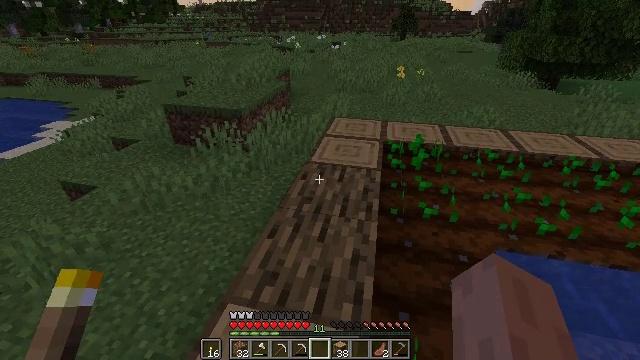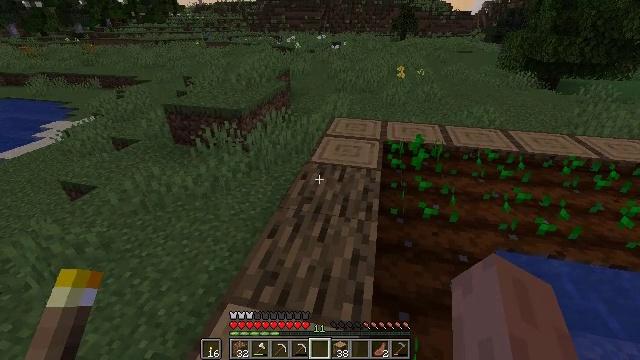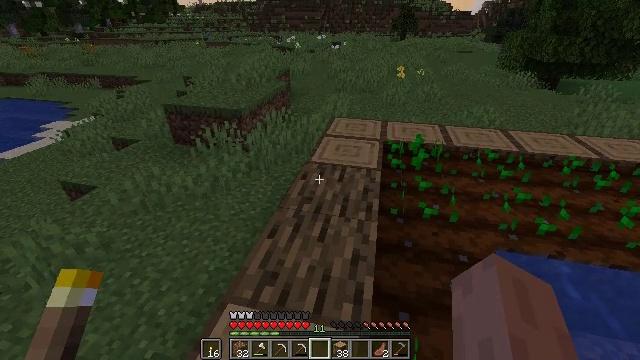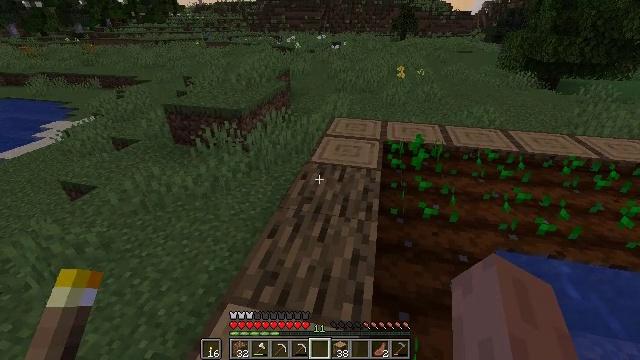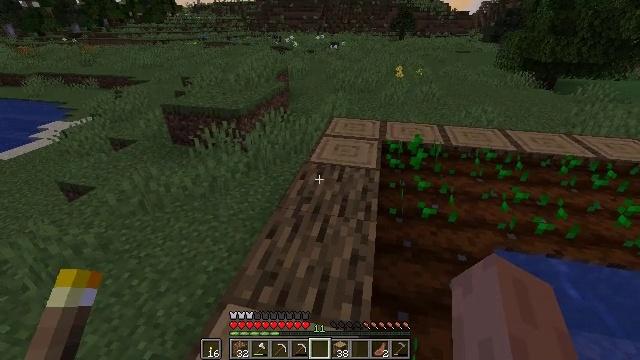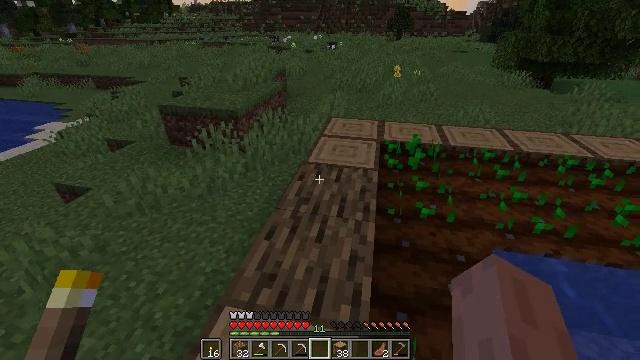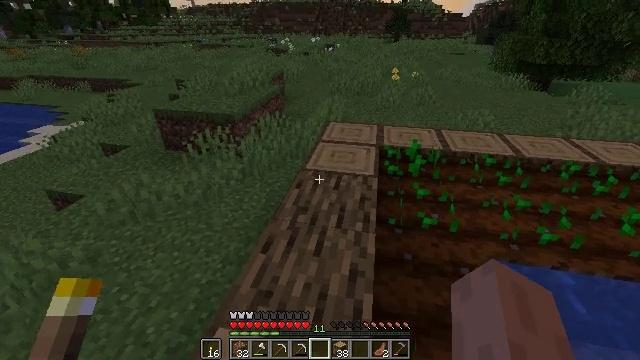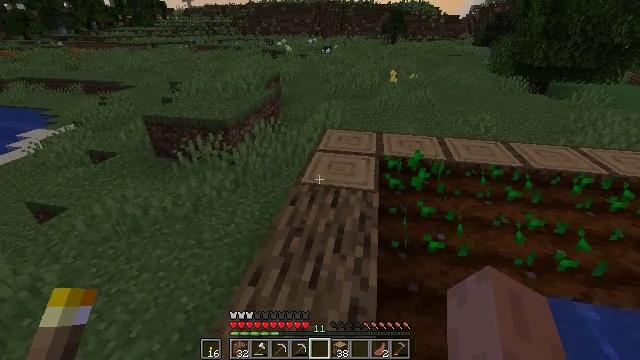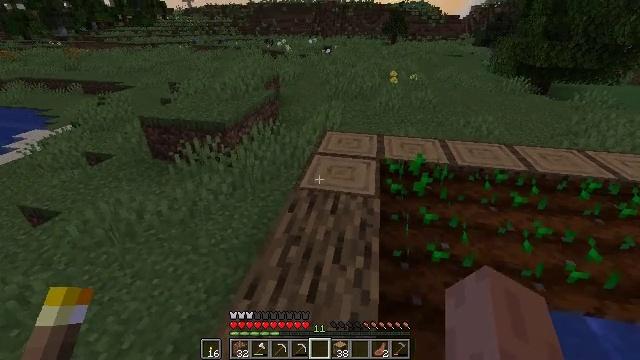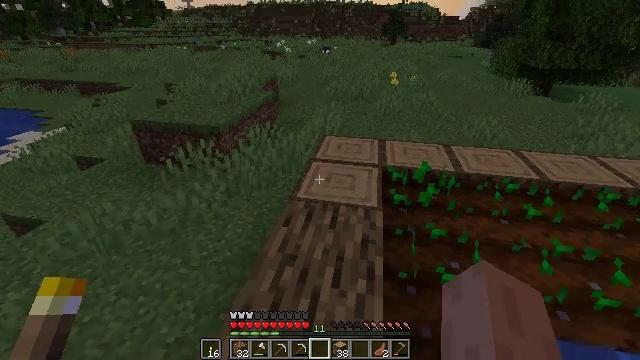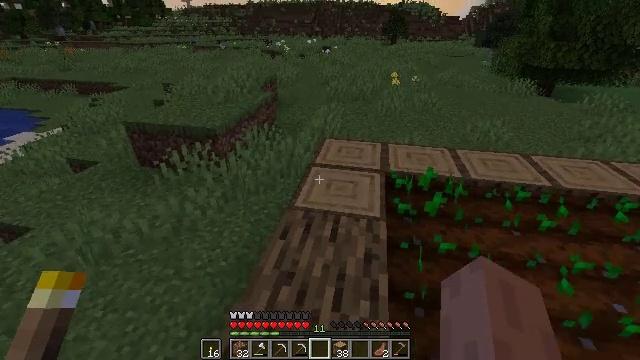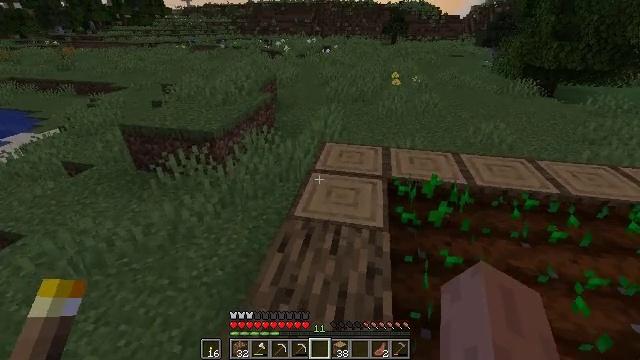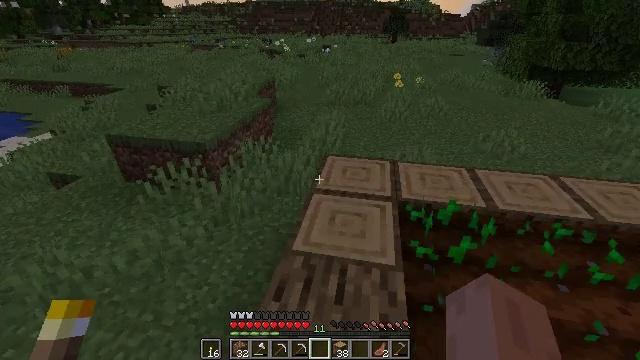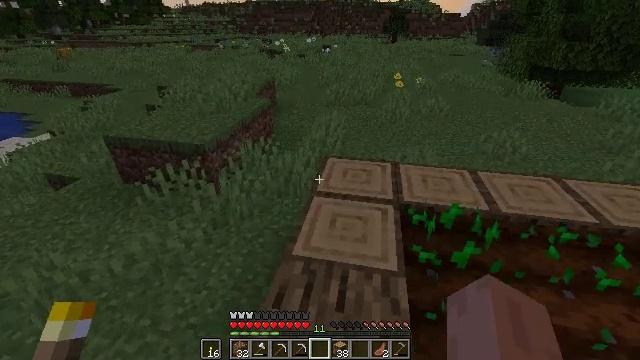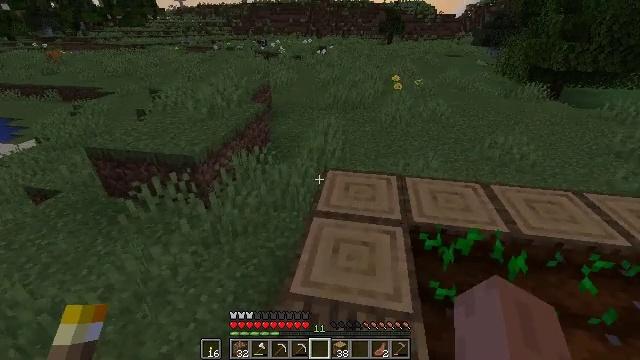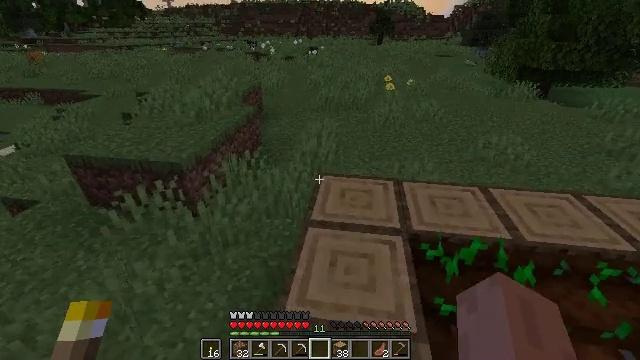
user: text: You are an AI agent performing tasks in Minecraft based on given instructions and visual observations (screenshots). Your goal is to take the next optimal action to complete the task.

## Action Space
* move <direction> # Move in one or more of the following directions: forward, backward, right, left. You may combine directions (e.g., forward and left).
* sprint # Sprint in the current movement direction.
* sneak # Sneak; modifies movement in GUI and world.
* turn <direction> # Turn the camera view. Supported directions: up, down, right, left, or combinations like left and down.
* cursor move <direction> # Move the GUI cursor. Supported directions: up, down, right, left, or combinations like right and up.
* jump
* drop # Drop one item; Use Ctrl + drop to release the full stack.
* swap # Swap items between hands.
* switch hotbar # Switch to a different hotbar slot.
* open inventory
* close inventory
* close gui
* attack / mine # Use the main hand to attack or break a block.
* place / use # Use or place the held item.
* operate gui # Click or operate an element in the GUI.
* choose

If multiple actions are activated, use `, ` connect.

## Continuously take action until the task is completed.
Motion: motion action
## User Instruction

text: Interact with the crafting table to craft a composter.
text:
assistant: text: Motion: no_op
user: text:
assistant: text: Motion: no_op
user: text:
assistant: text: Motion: no_op
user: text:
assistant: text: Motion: no_op
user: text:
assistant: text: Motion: move forward
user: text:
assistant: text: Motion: move forward
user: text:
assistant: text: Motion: move forward
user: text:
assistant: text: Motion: move forward
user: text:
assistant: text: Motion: move forward
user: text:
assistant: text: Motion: move forward
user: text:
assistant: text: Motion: move forward
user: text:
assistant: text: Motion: move forward
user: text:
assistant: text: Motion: move forward
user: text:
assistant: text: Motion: move forward
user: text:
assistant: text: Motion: move forward, turn right
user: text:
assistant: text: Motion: move forward, turn right
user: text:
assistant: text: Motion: move forward, turn right
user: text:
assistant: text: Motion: move forward, turn right
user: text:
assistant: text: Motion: move forward, turn right
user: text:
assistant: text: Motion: move forward, turn right
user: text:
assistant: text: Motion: move forward, turn right
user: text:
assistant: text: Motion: move forward, turn right
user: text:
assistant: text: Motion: move forward, turn right
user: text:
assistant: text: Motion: move forward, turn right
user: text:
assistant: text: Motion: move forward, turn right
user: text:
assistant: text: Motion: move forward, turn right
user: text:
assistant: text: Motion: move forward, turn right
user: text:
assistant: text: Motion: move forward, turn right
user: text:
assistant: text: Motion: move forward, turn right
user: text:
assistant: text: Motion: move forward, turn right